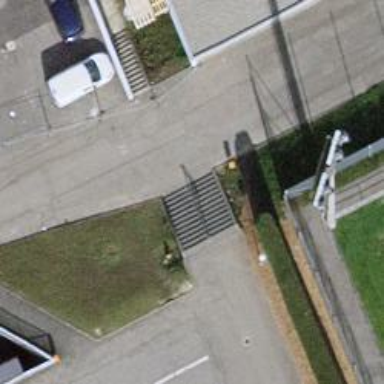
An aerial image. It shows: Road with steps.